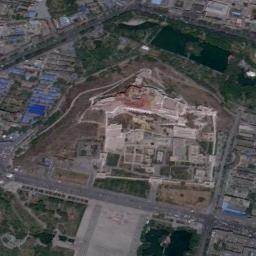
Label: palace